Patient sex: M
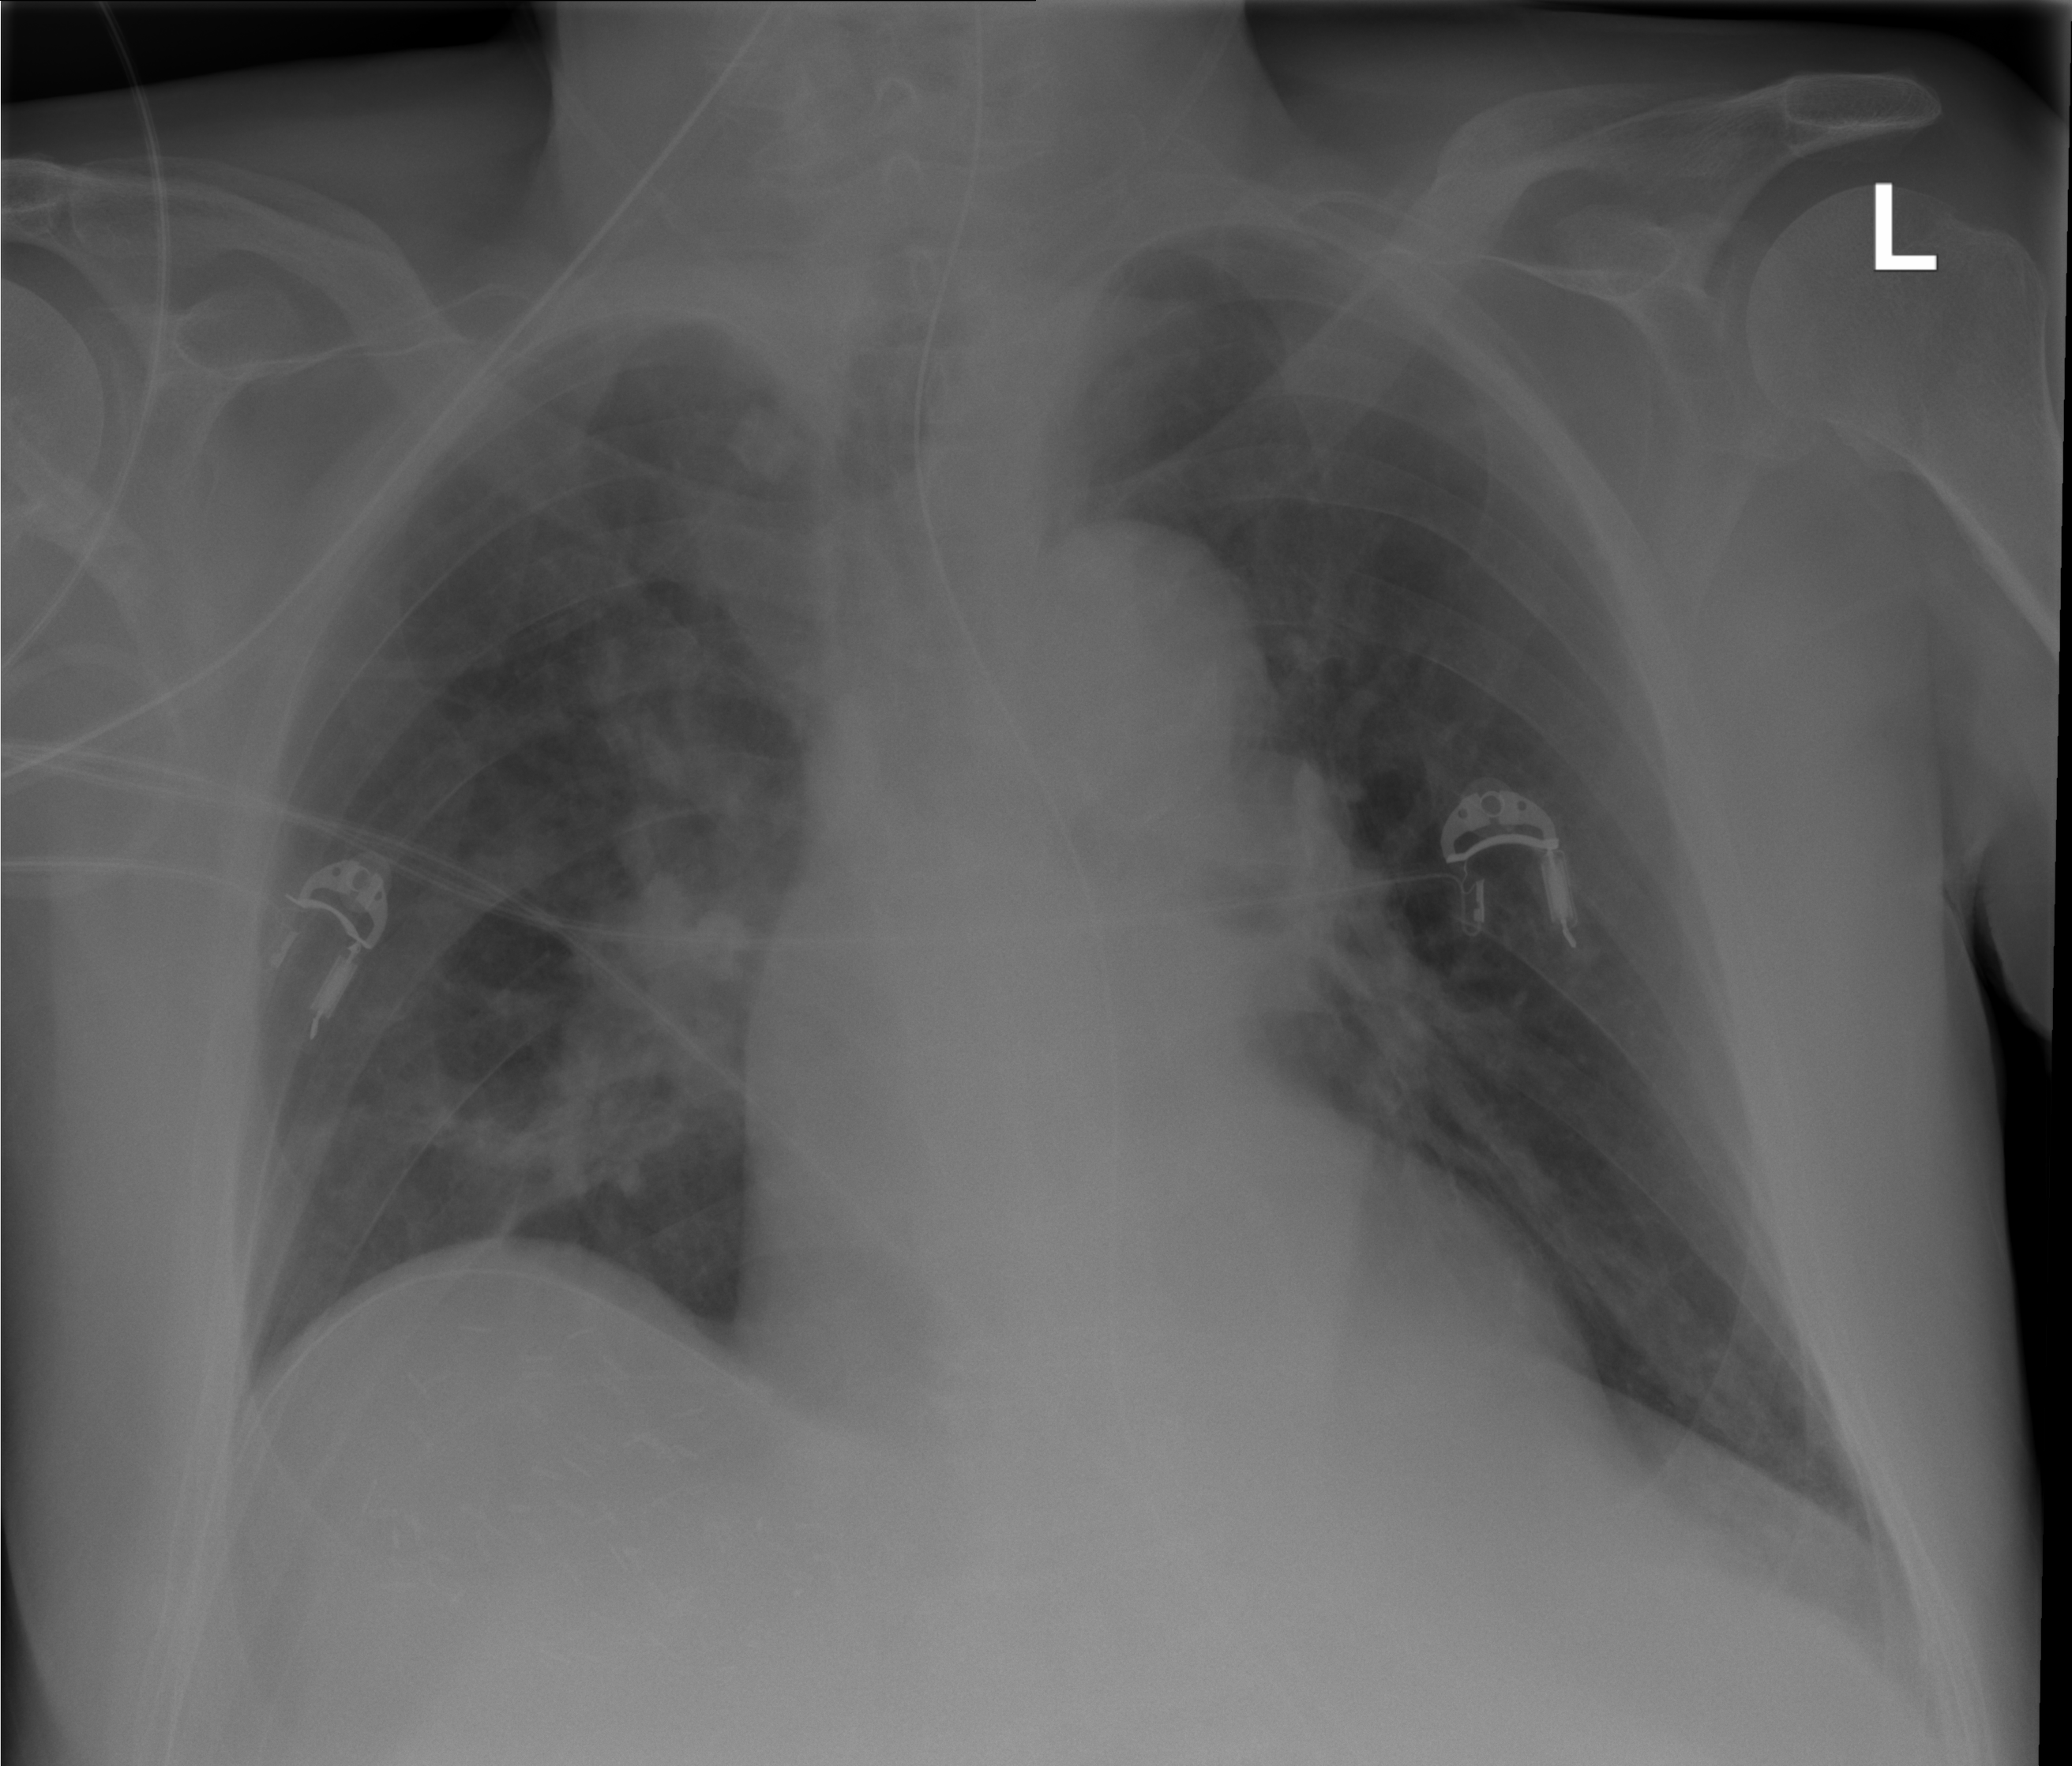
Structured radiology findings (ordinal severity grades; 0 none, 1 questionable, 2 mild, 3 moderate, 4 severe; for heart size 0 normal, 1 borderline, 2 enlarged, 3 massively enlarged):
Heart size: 0
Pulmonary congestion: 0
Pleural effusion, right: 0
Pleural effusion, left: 0
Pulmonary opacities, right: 1
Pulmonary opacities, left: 1
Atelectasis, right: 2
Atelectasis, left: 0